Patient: sex F, age 62
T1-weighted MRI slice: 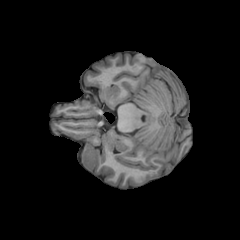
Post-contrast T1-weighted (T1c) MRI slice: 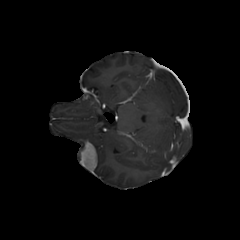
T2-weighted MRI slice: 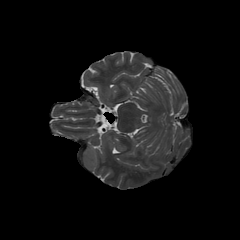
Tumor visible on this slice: no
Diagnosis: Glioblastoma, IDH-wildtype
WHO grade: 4